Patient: sex M, age 35
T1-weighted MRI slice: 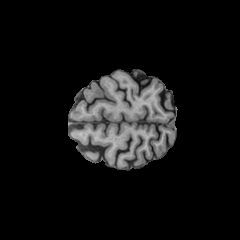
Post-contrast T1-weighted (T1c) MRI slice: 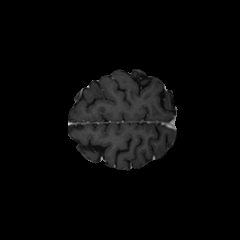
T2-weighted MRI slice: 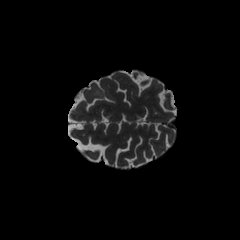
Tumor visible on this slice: yes
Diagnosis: Astrocytoma, IDH-mutant
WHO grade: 3